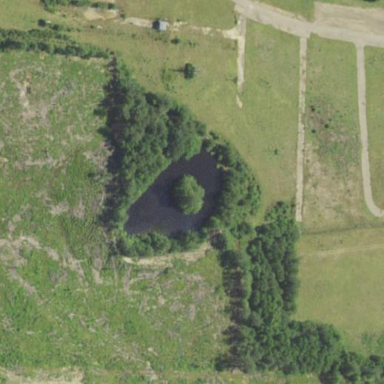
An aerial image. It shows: Serene pond surrounded by nature.